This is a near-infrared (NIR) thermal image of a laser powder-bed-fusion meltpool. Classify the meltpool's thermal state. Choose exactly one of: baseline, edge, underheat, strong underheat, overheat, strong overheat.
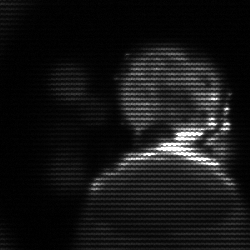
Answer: baseline